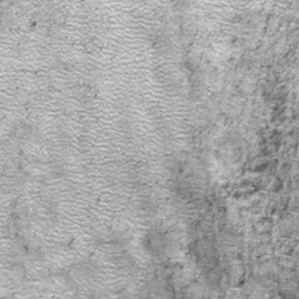
Label: frost